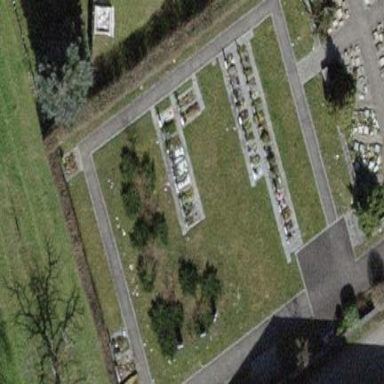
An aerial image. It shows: Grave yard.